Aerial crown-view tile of a tropical tree (Barro Colorado Island, Panama), acquired 20250512:
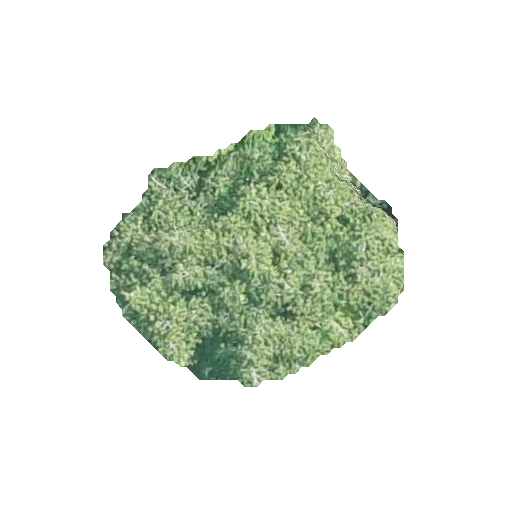
Species: Virola surinamensis
GBIF accepted scientific name: Virola surinamensis
Crown area: 81.129 m²